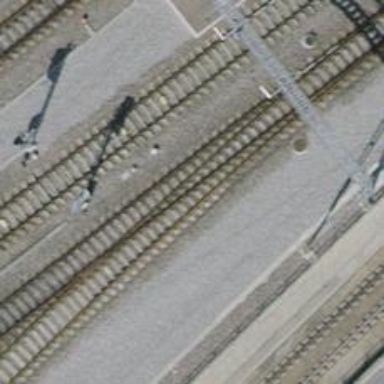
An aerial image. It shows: Single railway siding track.